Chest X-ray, PA view. Patient: 41 years old, sex M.
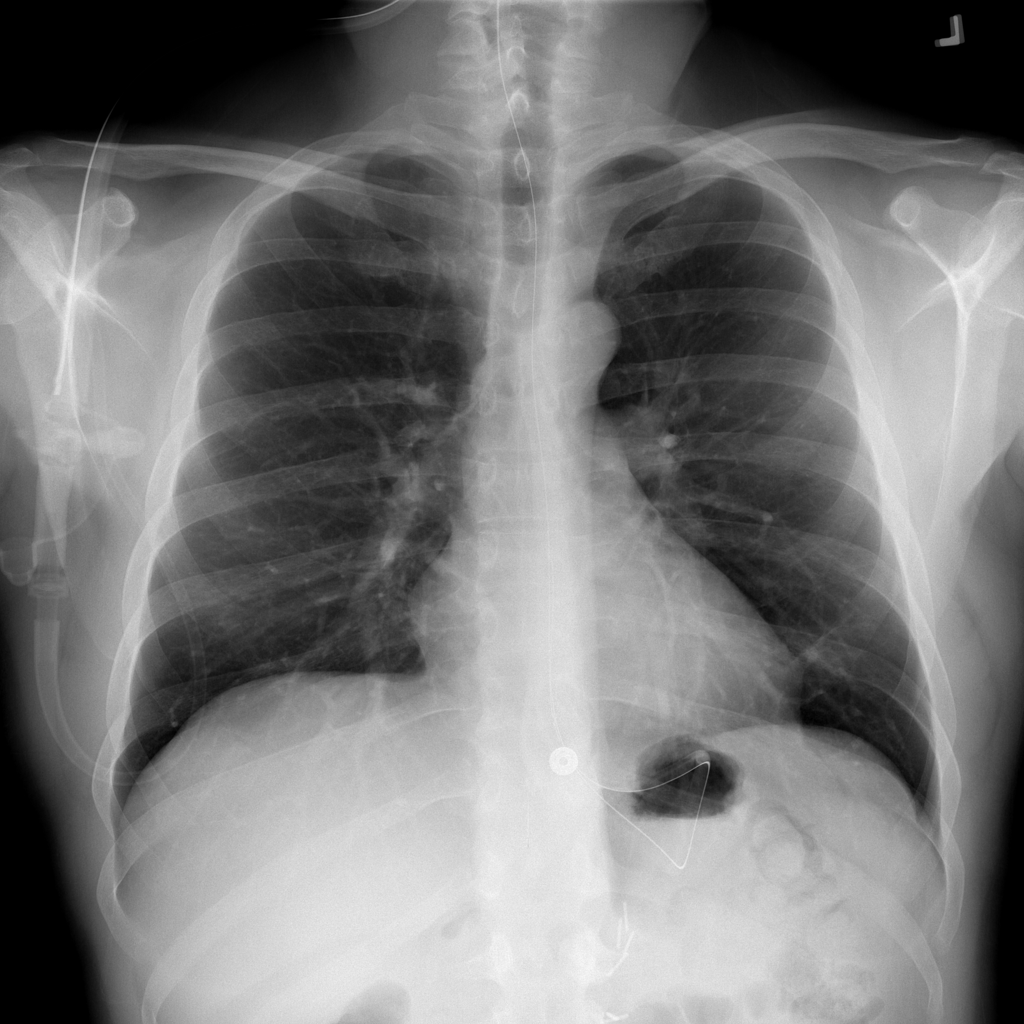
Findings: No Finding